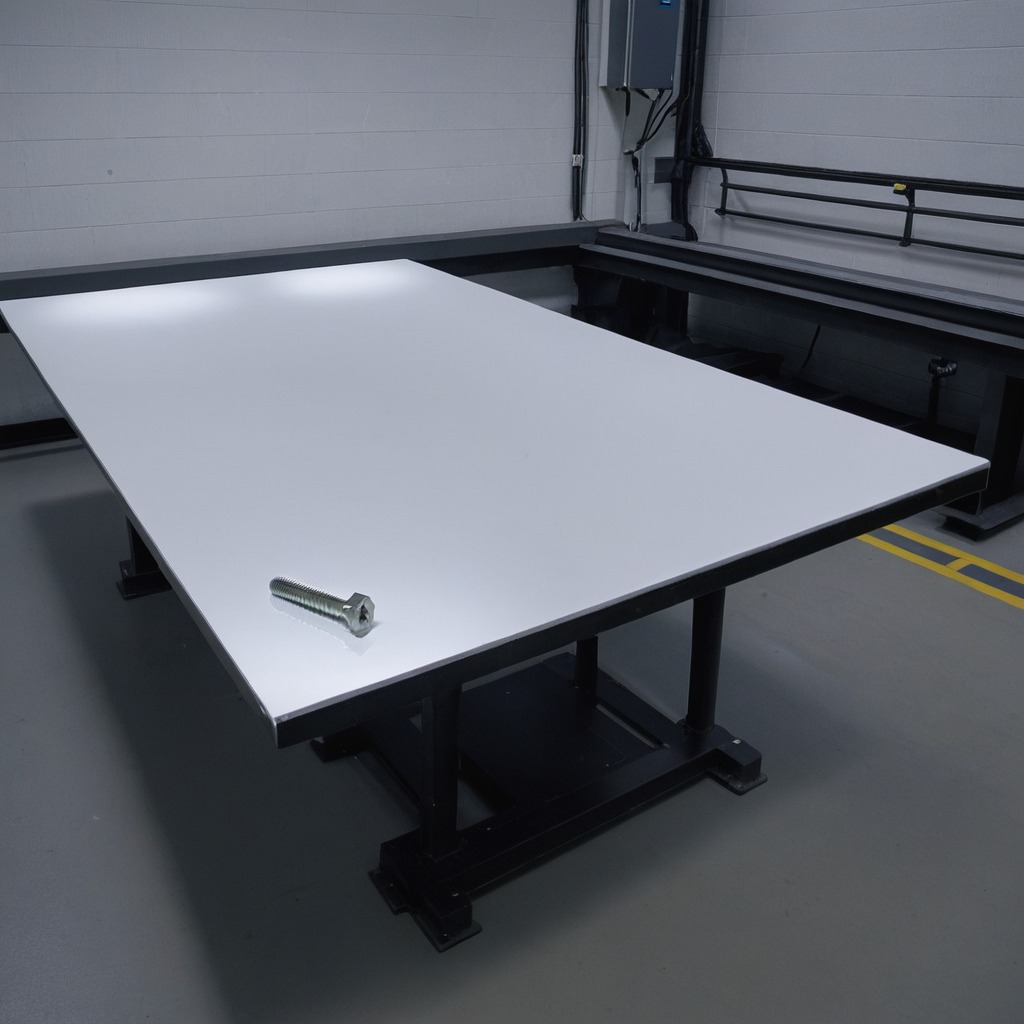
A metal screw is lying on the tabletop.